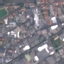
Label: Industrial